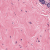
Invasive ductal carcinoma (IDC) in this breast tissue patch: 0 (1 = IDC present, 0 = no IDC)